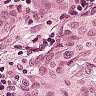
Metastatic tissue present: yes